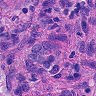
Metastatic tissue present: yes